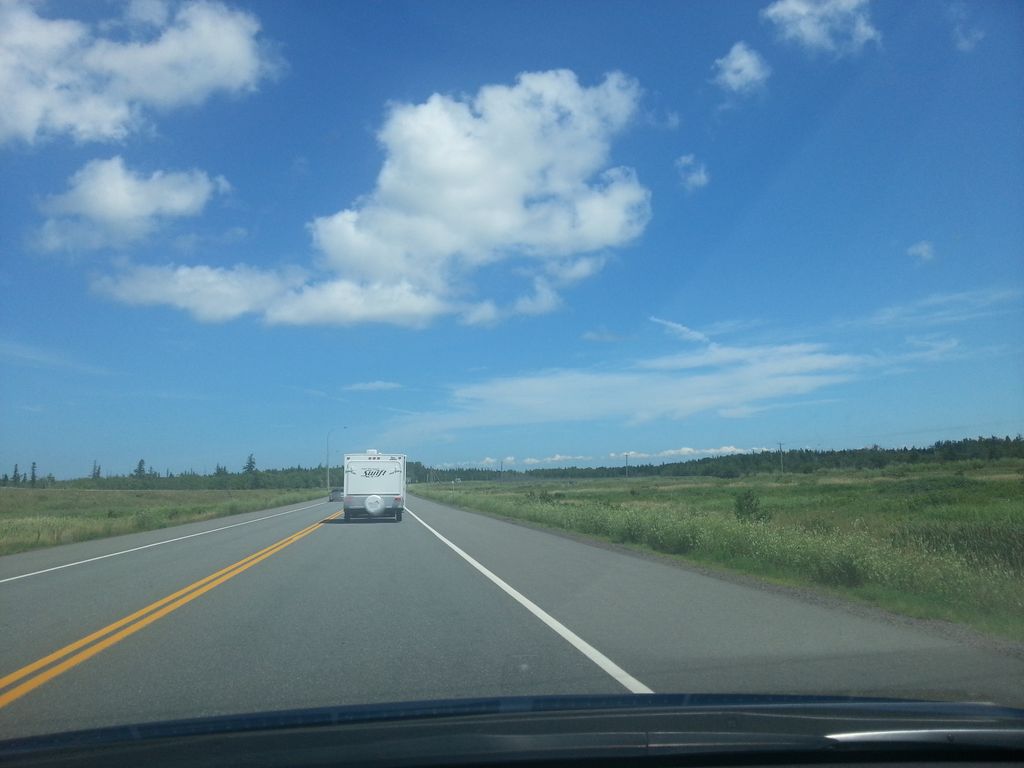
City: charlottetown